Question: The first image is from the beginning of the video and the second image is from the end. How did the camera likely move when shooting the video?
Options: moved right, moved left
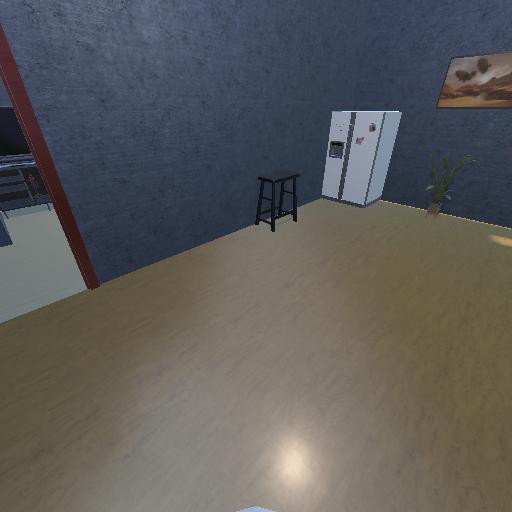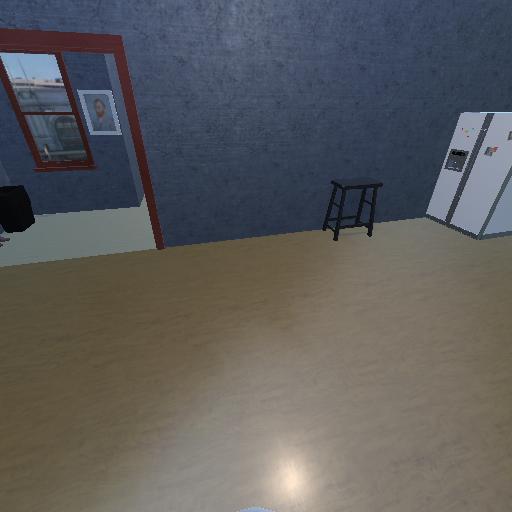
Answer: moved right